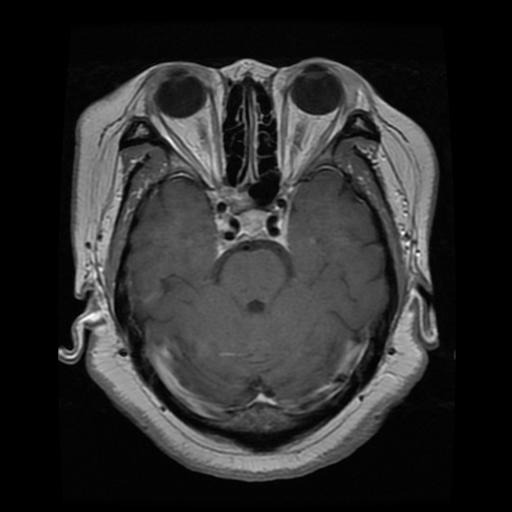
Label: pituitary